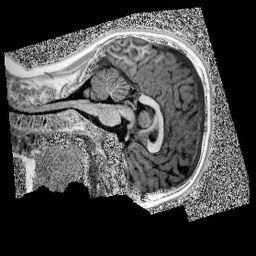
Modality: UNIT1
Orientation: sagittal
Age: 11
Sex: male
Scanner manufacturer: siemens
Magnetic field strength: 3 T
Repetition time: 4 s
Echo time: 0.00299 s